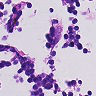
Metastatic tissue present: no